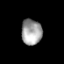
Tissue: prostate
Cell type: Fibroblasts
Senescence score: 0.7061
Nuclear area (px): 514
Mean DAPI intensity: 160.06